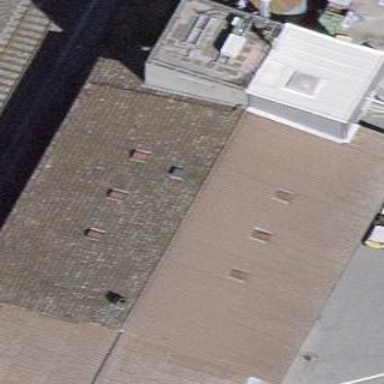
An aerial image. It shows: Warehouse building.